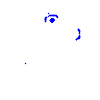
Particle: electron